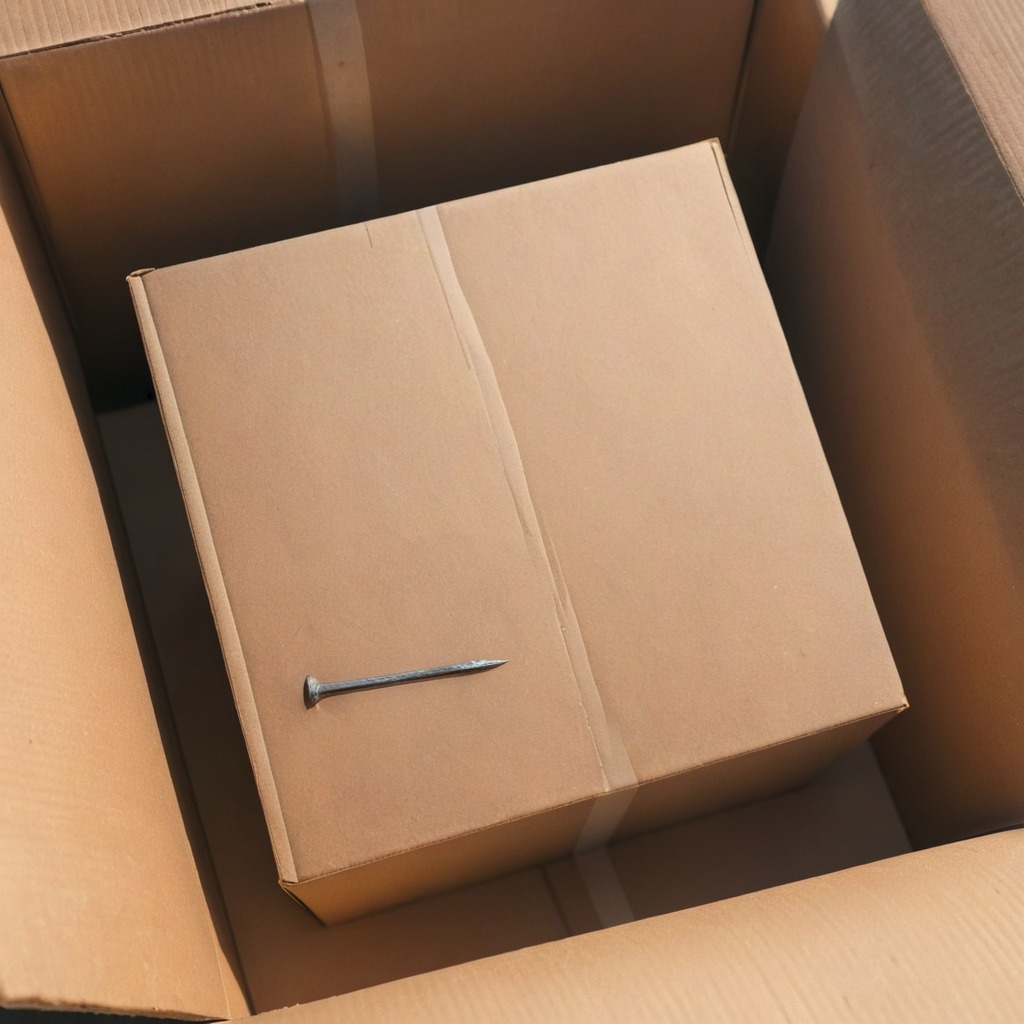
An iron nail lies on a clean dry cardboard box surface in an outdoor workshop during daytime bright natural light soft shadows slightly creased but